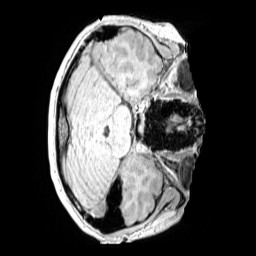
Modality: MP2RAGE
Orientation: axial
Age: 13
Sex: male
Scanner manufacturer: siemens
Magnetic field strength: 3 T
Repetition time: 4 s
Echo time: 0.00299 s